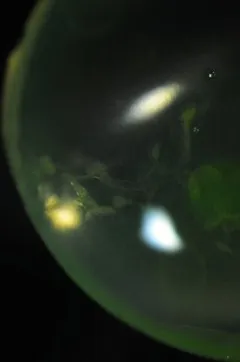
Dendritic-geographic epithelial ulcer on the donor tissue.
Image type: pathology (fish)